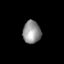
Tissue: prostate
Cell type: Fibroblasts
Senescence score: 0.7241
Nuclear area (px): 397
Mean DAPI intensity: 146.204